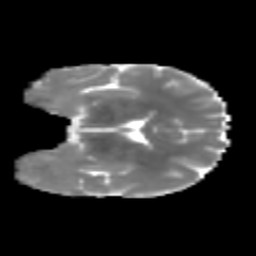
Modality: MD
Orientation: coronal
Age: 29
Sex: male
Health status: healthy